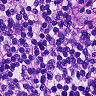
Metastatic tissue present: no